Question: I would like to programmatically allow the user to zoom away from a current page inside of UIScrollView and present them with an overview of multiple pages. Then allow them to touch/choose one of the pages to zoom in.
I have multiple sub ViewControllers for each page. The important aspect is that each ViewController contains detailed information, so I want most of that information to be visible when they get a "birds eye view" of what's happening.
What's the best way to do this?
Additional detail: pretend each UIViewController has a UiTableView within them. There's 5,6,3,1,0,10 Cells in each of these (respectively) is there a way to show all Cells at once in the larger view?
Perhaps is there a way to screenshot the Views and present them as smaller objects?
Currently I have the UIPinchGestureRecognizer already working, just need a way to control the transition of these viewcontroller into the middle. Is there a way to screenshot each controller and transition to a different view for selection?

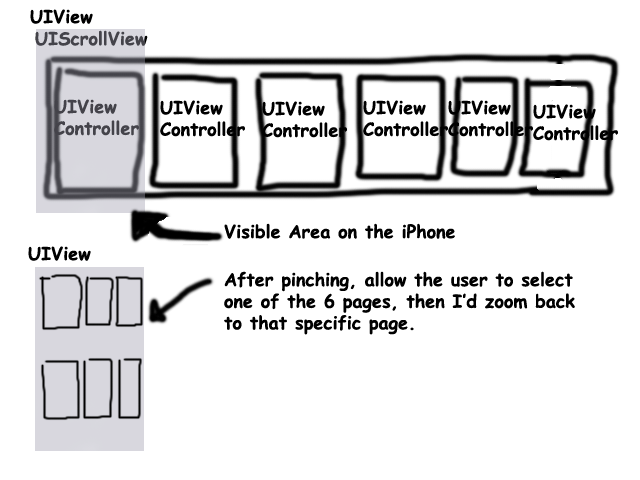
Answer: If You want it for a pdf viewer, then maybe you can implement something similar to this:
<URL>
When corresponding button is pressed - modally rises up a gridview with smaller pages. When taped on any - it then opens that page.
If it's not about pdf viewer, and You still desire the pinch-zoom effect, then maybe you can implement two different views - where - on one will be in grid - all viewcontroller thumbnails, and on other - scrollview. When you pinch -zoom out - scrollview alpha changes to 0, while gridview list alpha changes to 1. When taped on any viewcontroller thumbnail - alpha changes.
If You still want without fade-in fade-out, then it's even harder. On each pinch zoom movement, you need to recalculate each viewcontroller positions and sizes. and start moving them where they should be.
Hope that helps.. somehow..